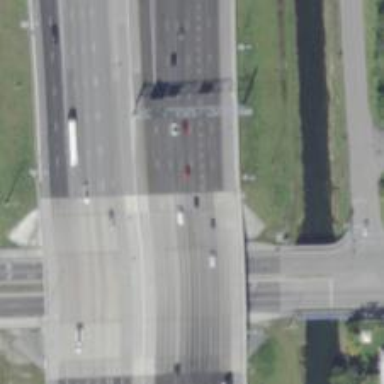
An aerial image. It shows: Motorway bridge.